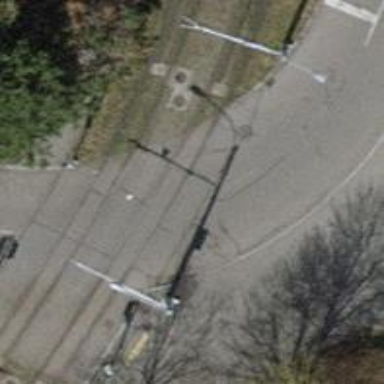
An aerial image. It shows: Tram level crossing on the railway.